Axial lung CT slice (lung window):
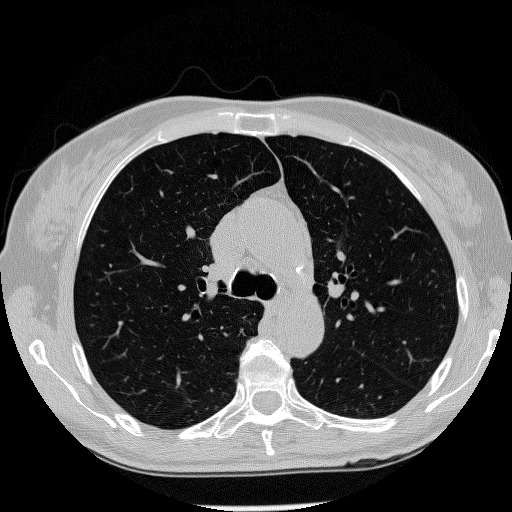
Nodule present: no